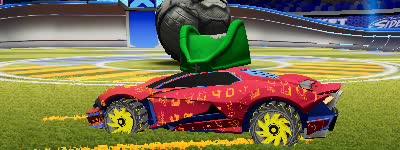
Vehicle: werewolf